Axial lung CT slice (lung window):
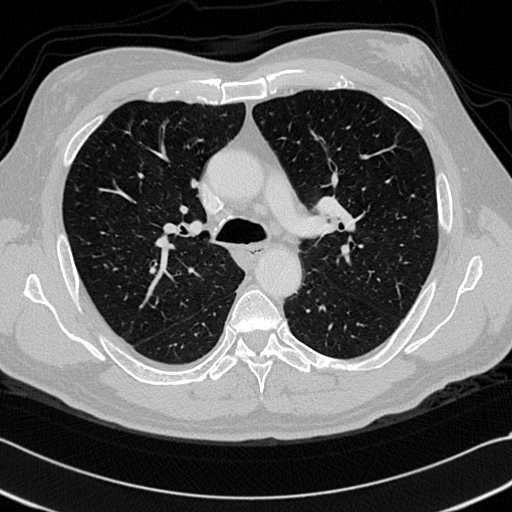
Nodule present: no